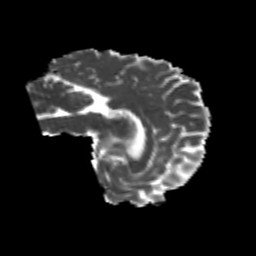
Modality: MD
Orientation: sagittal
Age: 19
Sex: male
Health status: healthy
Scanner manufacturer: philips
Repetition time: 7.39 s
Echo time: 0.08599 s